Interaction volume radius: 5 \u00c5
Interaction volume height: 10 \u00c5
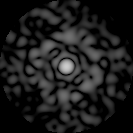
Disorder parameter: 0.8421